Question: I am using library to generate a chart but when drawn, it always appears more towards the top of the layout leaving a blank area below it. Is there a way to draw it to the center of the layout? (see image)

Also, I have another chart which starts from x=0, y=0 but the values on y-axis usually start from (x= 0, y=15), (1, 16) or so. Is it possible to draw the chart from the minimum available y-index value(i.e 15 in this case) and not showing a blank area below it?
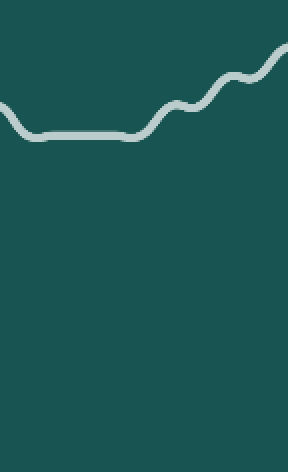
Answer: Read the <URL>.
Focus on the following methods:
- 'setStartAtZero(...)'- 'setAxisMaxValue(...)''setAxisMinValue(...)'- 'setSpaceTop(...)'- 'setSpaceBottom(...)'